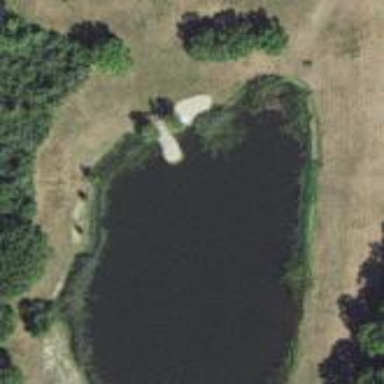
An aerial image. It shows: Pond with natural water.